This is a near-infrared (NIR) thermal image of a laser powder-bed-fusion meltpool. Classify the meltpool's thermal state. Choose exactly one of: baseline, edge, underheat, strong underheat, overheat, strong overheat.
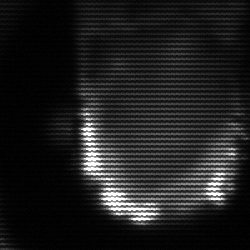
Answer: baseline